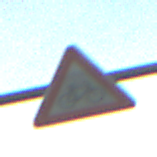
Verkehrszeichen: RadverkehrLinks
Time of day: SunriseSunset
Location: Outdoor (Suburban)
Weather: PartlyCloudy
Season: NotSpecified
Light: Natural